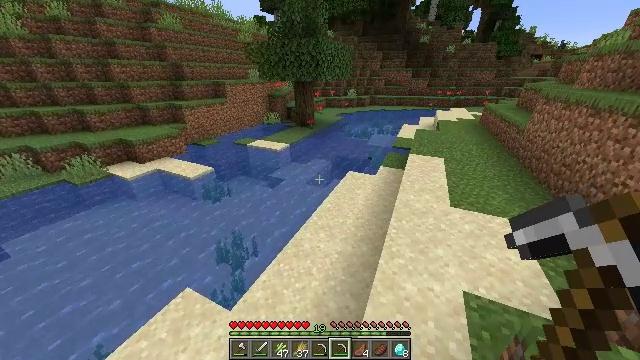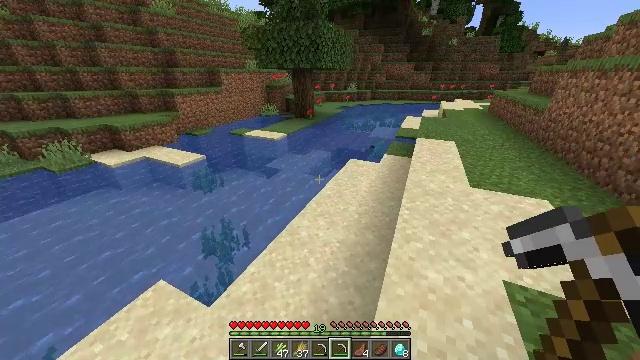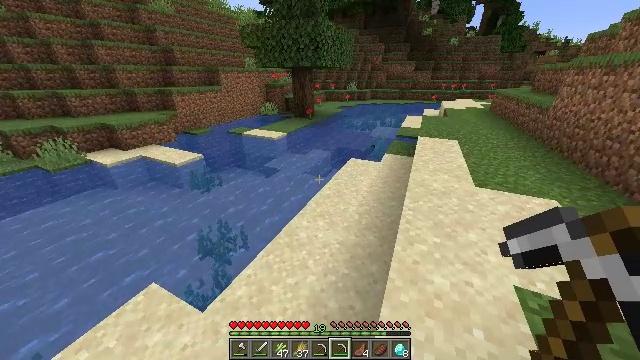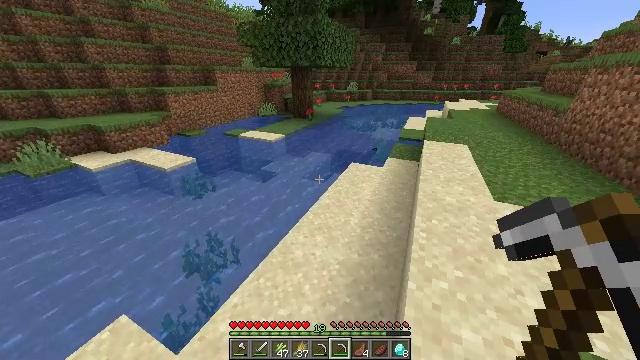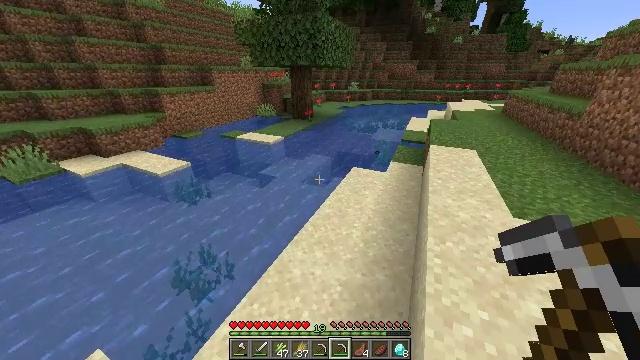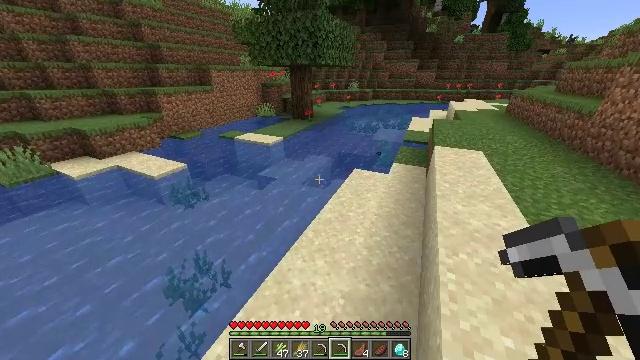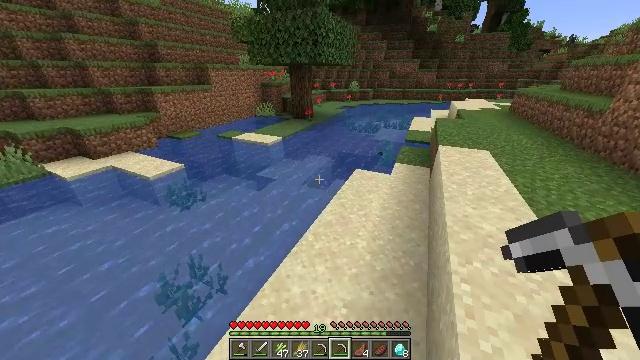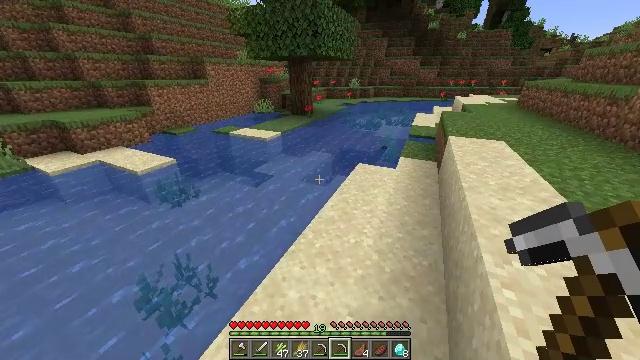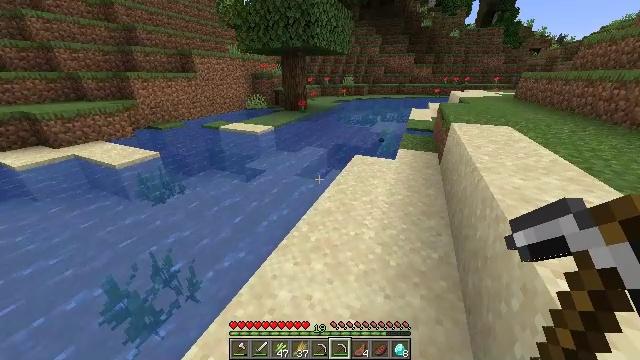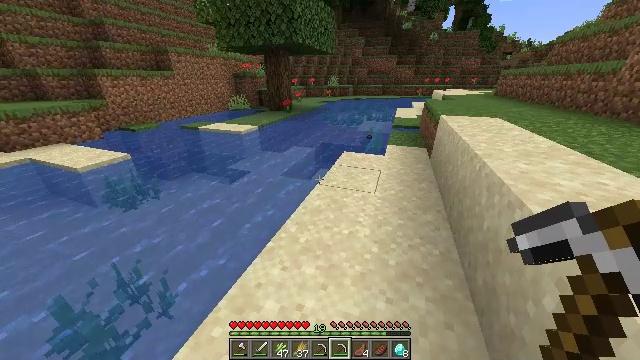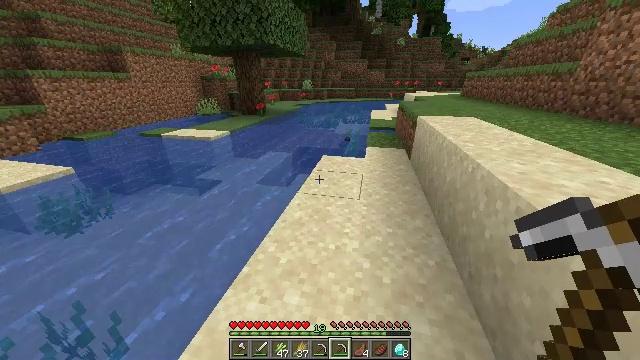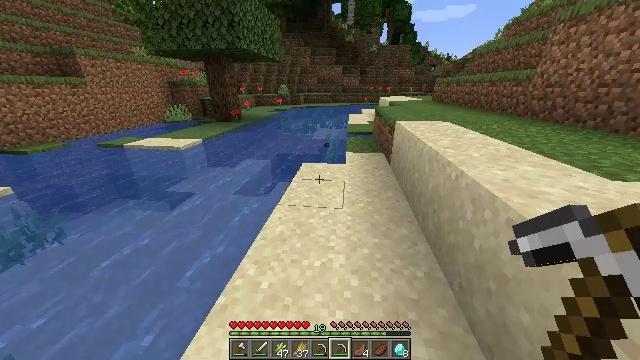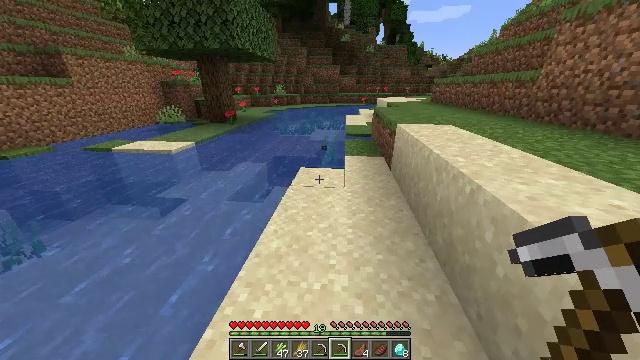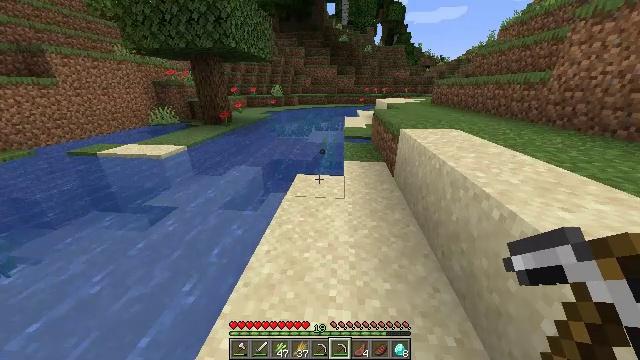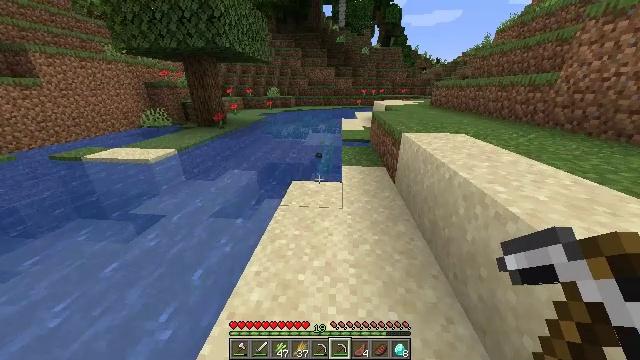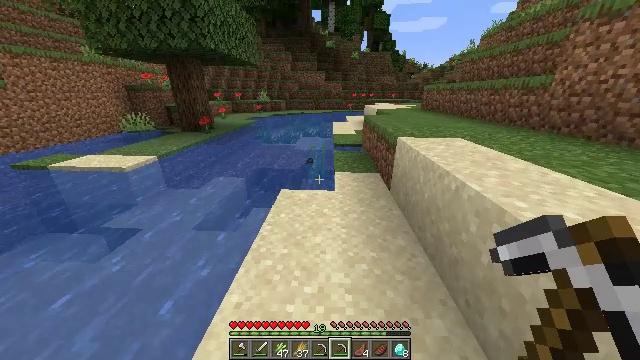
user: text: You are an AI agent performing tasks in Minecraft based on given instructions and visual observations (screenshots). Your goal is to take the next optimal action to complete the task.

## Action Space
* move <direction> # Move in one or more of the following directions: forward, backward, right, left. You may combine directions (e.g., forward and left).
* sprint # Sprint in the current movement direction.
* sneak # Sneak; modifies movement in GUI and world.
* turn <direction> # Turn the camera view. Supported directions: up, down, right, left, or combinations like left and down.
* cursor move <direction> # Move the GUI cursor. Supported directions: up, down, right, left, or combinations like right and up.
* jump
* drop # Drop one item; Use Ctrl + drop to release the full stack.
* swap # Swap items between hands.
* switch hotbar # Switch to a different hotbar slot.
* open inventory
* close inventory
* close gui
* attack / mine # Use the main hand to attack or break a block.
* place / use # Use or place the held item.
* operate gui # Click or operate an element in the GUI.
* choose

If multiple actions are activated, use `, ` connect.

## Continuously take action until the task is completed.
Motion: motion action
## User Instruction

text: Obtain a bee nest using a tool.
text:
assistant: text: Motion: move forward, sprint
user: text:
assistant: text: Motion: move forward, sprint
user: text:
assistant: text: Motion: move forward, sprint
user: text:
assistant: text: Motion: move forward, sprint
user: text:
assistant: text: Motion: move forward, sprint
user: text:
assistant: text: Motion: move forward, sprint
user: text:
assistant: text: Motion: move forward, sprint
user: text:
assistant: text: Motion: move forward, sprint, turn right
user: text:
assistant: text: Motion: move forward, sprint, turn right
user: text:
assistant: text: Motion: move forward, sprint, turn right
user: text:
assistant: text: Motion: move forward, sprint, turn right and up
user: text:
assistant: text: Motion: move forward, sprint
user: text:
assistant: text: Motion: move forward, sprint
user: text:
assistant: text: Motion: move forward, sprint
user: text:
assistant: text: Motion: move forward, sprint, turn right
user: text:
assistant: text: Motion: move forward, sprint
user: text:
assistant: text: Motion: move forward, sprint
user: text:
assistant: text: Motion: move forward, sprint
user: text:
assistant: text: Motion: move forward, sprint
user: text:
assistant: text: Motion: move forward, sprint
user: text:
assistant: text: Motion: move forward, sprint, turn left
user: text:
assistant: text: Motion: move forward, sprint
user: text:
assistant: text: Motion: move forward, sprint, turn left
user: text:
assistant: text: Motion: move forward, sprint, turn left
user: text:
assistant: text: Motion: move forward, sprint, turn left
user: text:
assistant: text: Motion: move forward, sprint, turn left
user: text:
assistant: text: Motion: move forward, sprint, turn left
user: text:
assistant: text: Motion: move forward, sprint
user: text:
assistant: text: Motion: move forward, sprint
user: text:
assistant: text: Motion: move forward, sprint